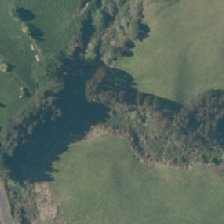
Land cover: deciduous_hardwood